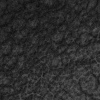
Atmospheric dust classification: not_dusty